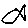
Label: fish